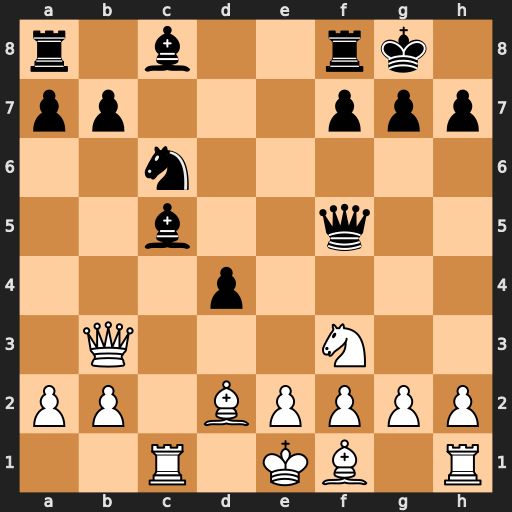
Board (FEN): r1b2rk1/pp3ppp/2n5/2b2q2/3p4/1Q3N2/PP1BPPPP/2R1KB1R
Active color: w
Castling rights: K
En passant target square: -
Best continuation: g4 Qe4 Rxc5